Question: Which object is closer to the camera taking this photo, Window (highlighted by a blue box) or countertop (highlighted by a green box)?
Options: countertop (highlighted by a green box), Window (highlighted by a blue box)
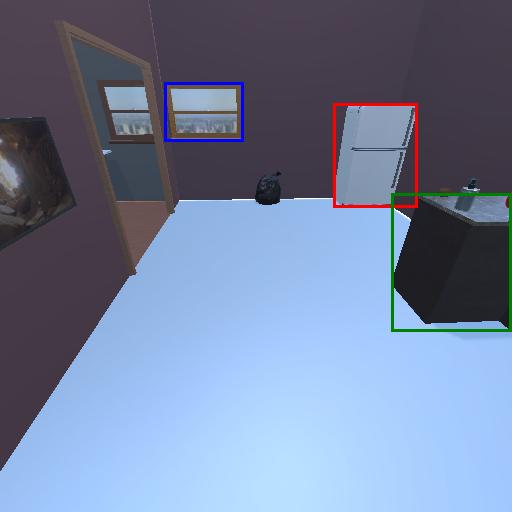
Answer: countertop (highlighted by a green box)